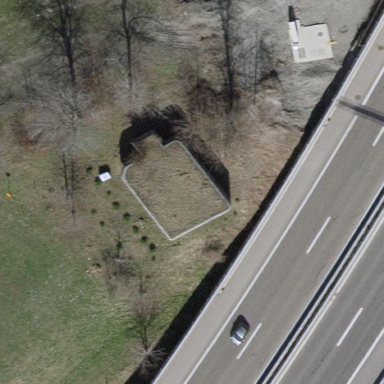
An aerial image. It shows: Military bunker.